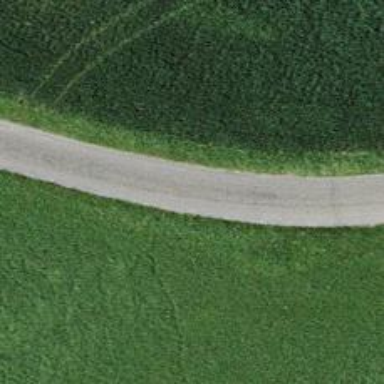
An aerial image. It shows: Well-maintained track road of grade 1.